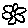
Label: flower